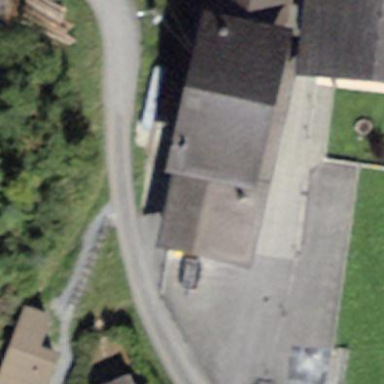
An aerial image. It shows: Barn.